Contrast-enhanced CT slice 106 of 190
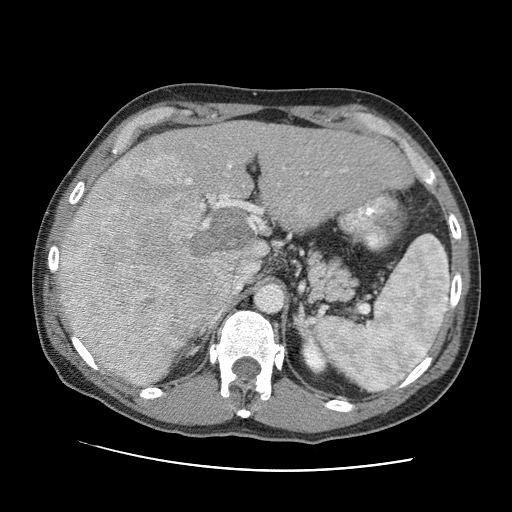
Segmented voxel counts for this case:
Liver: 1044682 voxels
Tumor mass: 1440460 voxels
Portal vein: 19921 voxels
Abdominal aorta: 3899 voxels